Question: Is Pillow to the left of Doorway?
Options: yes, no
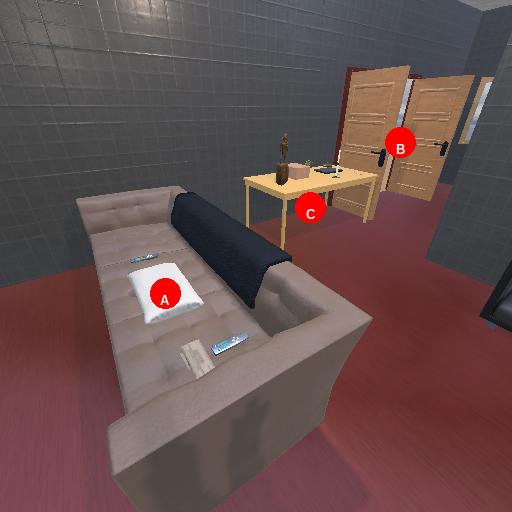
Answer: yes